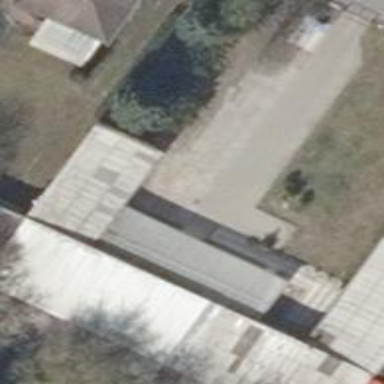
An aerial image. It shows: Library.